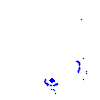
Particle: pion